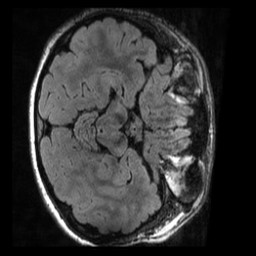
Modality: T1w
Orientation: axial
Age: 22
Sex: female